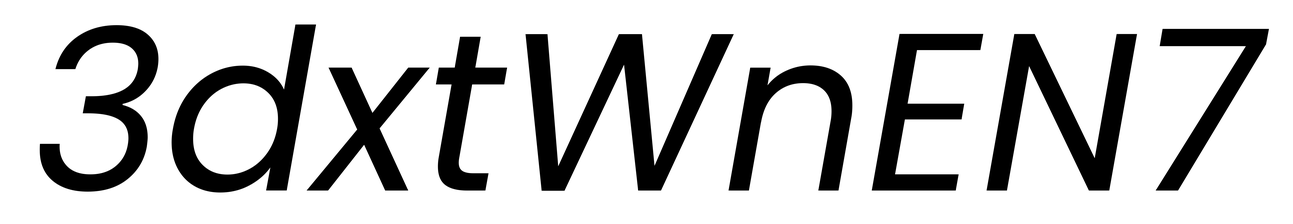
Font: Poppins-Italic